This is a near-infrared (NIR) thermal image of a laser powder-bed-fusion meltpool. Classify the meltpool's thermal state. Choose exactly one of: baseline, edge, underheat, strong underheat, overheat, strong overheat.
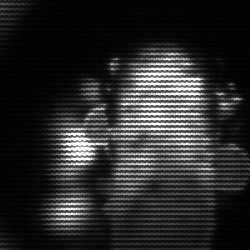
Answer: strong underheat